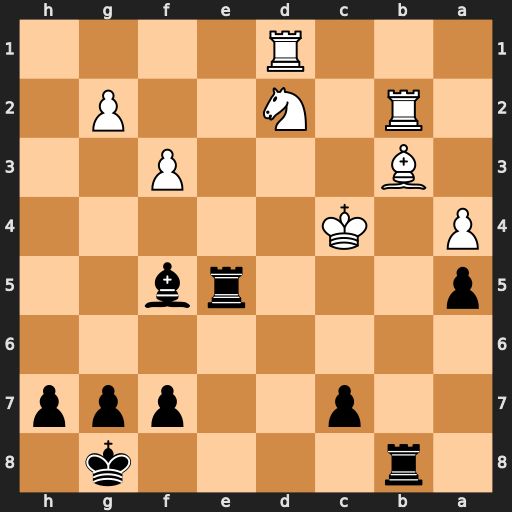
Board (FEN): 1r4k1/2p2ppp/8/p3rb2/P1K5/1B3P2/1R1N2P1/3R4
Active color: b
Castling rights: -
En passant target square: -
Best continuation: Rb4+ Kc3 Re3#